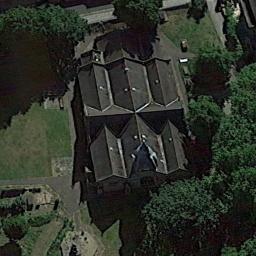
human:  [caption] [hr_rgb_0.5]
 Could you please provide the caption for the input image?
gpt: This is a church, Which is made up of many small houses .

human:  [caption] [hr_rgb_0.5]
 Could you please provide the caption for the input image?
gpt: There is a church in the middle of the grass next to some trees .

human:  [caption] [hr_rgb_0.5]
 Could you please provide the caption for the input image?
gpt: A church with a black diamond-shaped roof surrounded by many trees .

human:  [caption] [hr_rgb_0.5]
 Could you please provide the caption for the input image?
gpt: The church with a cross-shaped roof is surrounded by some trees .

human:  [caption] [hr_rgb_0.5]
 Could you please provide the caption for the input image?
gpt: It is a church with a gray roof surrounded by trees .